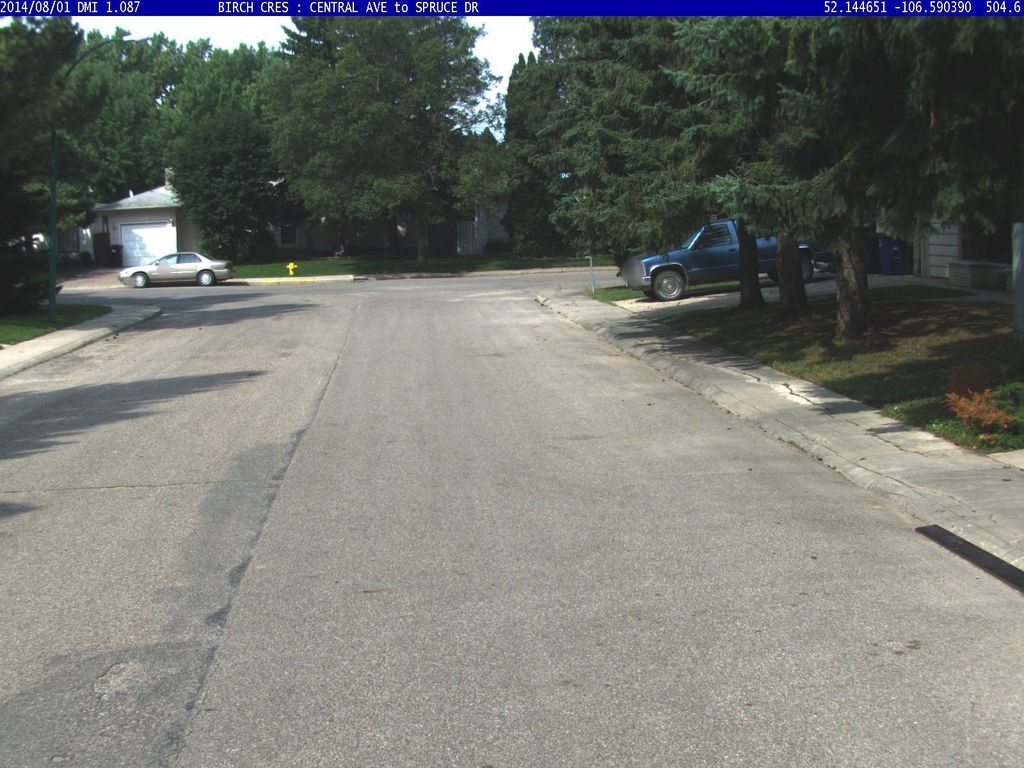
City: saskatoon